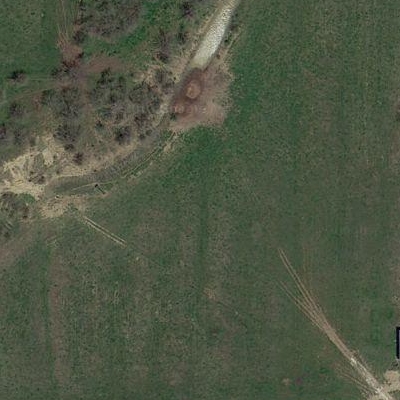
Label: aGrass